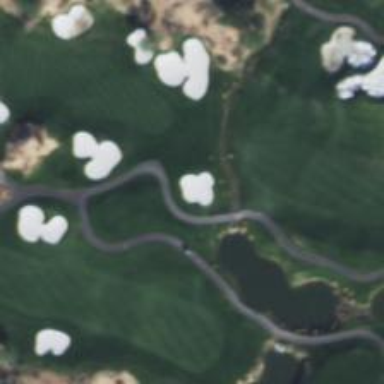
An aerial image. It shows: Service road used as golf cart path.